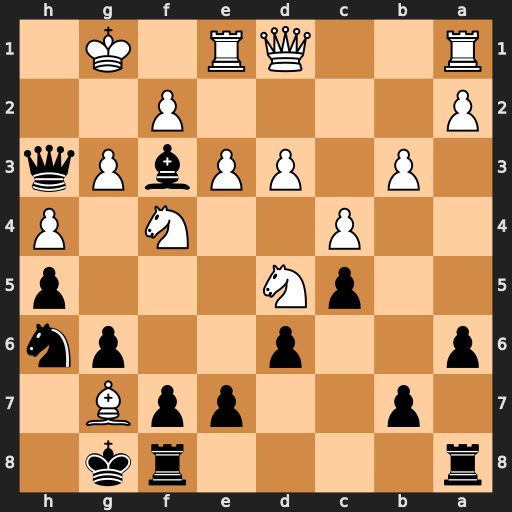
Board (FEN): r4rk1/1p2ppB1/p2p2pn/2pN3p/2P2N1P/1P1PPbPq/P4P2/R2QR1K1
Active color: b
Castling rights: -
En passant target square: -
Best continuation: Qh1#